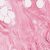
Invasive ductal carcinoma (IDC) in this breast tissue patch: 0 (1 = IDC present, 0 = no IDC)